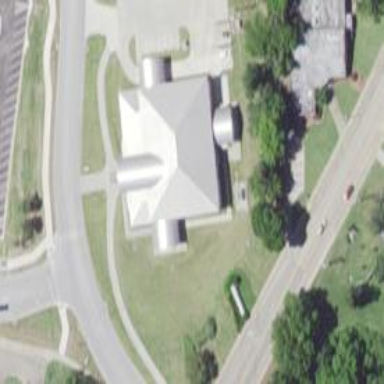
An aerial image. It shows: University building with hipped roof shape.